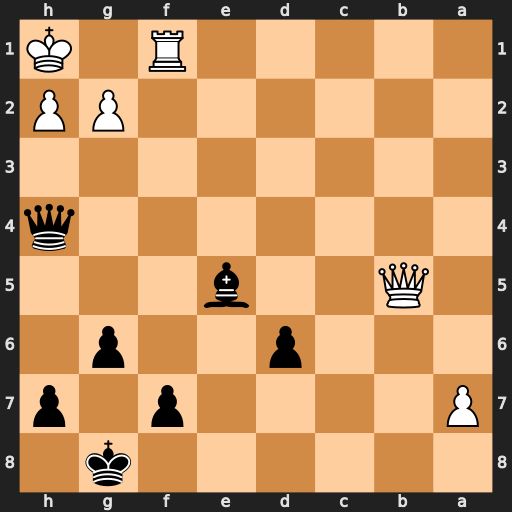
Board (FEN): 6k1/P4p1p/3p2p1/1Q2b3/7q/8/6PP/5R1K
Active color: b
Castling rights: -
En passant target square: -
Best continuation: Qxh2#